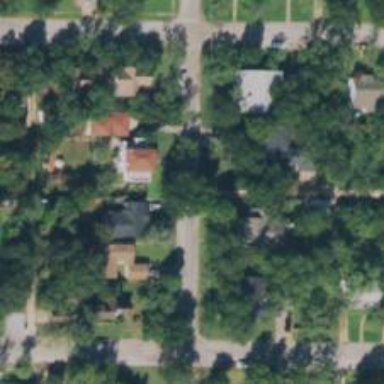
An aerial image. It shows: Alley classified as service road.